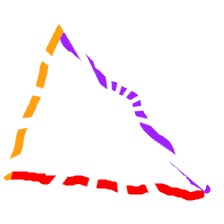
Shape: triangle